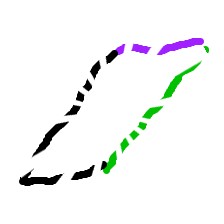
Shape: parallelogram